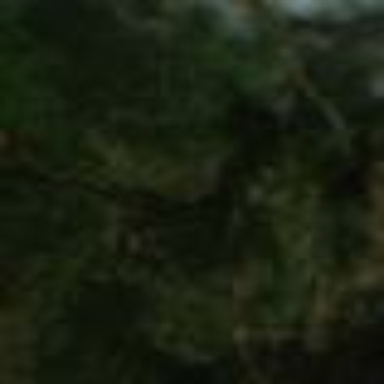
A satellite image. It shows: Mixed woodland area with various types of leaves.